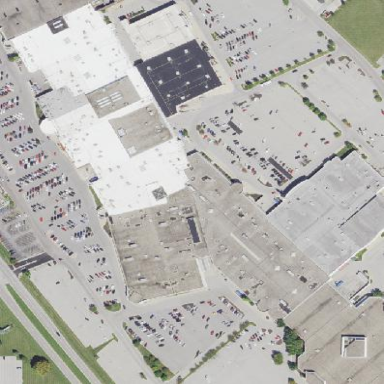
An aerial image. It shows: Commercial area.